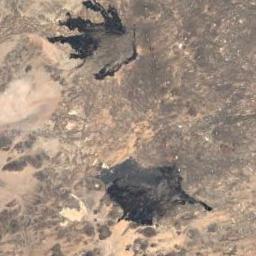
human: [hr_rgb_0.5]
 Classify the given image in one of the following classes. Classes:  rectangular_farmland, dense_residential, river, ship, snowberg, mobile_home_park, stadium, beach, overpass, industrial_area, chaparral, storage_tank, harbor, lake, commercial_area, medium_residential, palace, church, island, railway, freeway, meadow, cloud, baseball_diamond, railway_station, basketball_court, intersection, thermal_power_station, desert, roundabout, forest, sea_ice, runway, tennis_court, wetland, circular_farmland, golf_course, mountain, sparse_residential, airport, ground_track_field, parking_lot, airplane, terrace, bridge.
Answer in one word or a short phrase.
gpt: mountain